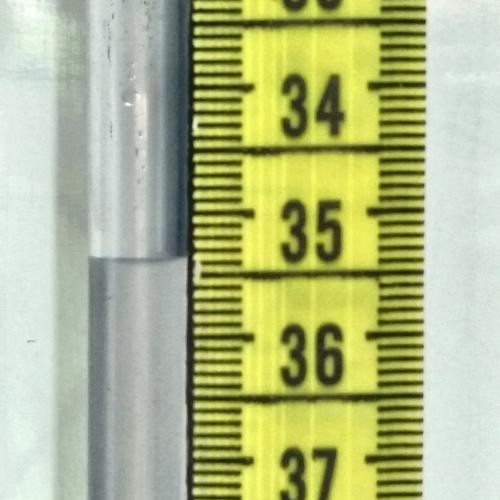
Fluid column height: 35.4 cm